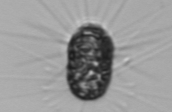
Label: Corethron_hystrix